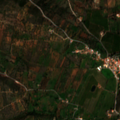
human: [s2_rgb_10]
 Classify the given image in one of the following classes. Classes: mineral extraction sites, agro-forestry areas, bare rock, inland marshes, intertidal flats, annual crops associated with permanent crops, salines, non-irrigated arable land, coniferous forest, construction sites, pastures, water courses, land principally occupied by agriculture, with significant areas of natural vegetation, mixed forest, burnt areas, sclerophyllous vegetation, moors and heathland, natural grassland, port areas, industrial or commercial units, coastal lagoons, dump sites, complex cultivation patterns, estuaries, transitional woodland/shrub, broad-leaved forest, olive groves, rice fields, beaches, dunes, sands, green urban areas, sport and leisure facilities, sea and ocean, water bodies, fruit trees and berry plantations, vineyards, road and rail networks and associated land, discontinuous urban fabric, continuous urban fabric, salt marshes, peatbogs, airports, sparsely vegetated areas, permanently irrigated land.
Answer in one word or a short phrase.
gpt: fruit trees and berry plantations, annual crops associated with permanent crops, complex cultivation patterns, sclerophyllous vegetation